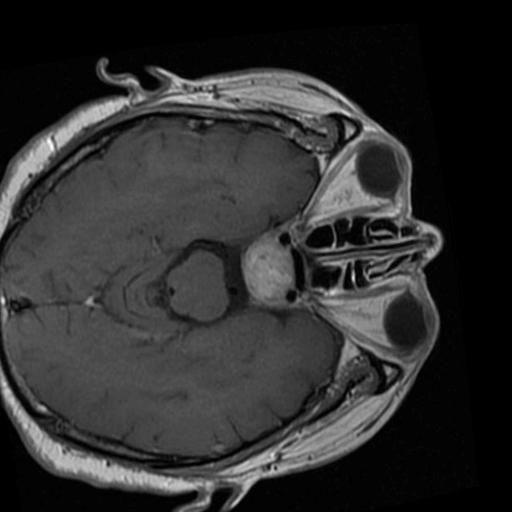
Label: brain_tumor